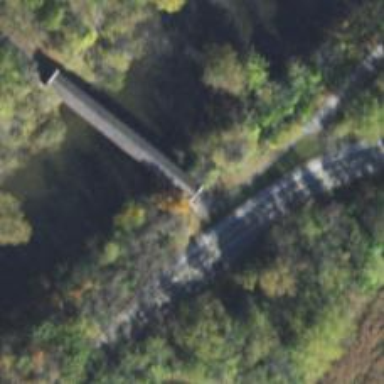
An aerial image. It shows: Path leading to bridge.